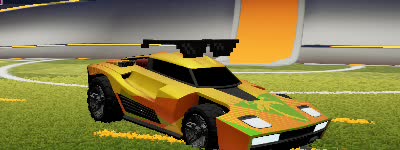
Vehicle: breakout